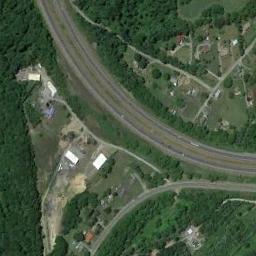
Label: freeway